Question: I have a number of .jpeg from the websites of musicians. These images are comprised of posters for upcoming shows and band photos (photos of the band in real life).
Here is an example poster:

I am not well-versed in any modern techniques or algorithms (if they exist?), but this is what I thought I might look for:
- - -
Is there any classification algorithm that can detect if an image is a poster?
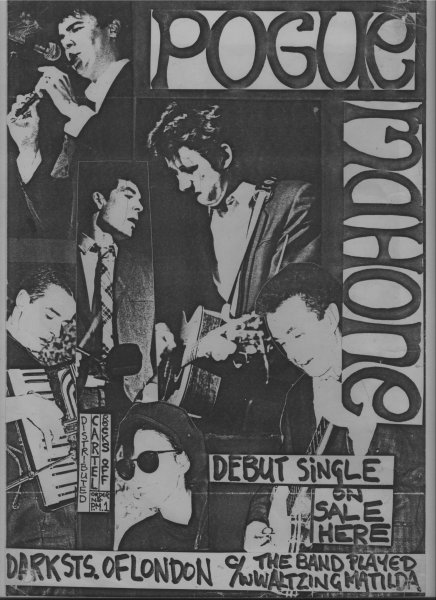
Answer: Your question is very broad. or is not well defined object. What is a poster? In real life, posters are often photos, or combination of photos, or a bit corrected photos.
If we narrow down to refered in the first part of your question - band photos vs upcoming shows posters, then the answer is - probably yes (even though I never seen anyone doing it). As you are looking for a binary classifier I would suggest taking some machine learning model (Naive Bayes should be sufficient, but if you want to use more complex features then try out SVM, ELM, or some Random Forests/Decision Tree) and apply it to the data encoded in vectors containing:
Binary features:
- - - -
Using Naive Bayes would build conditional propabilities 'P(poster|there is a word)','P(poster|there is a number)' etc. which will not only give you a classifier, but also some insights of how important are your featuers (probability close to '0.5' are a suggestion, that a particular feature is useless).
I would not use histograms etc. due to the wide range of possible photos, photo session styles etc. unless you are willing to create really big training set.
If this is not enough, you could change these to more complex features and use more powerfull classifier then Naive Bayes.
Complex features:
- - - - -
And one last option, if everything fails, you could try to train some modern model, like Deep Belief Network on the raw images. It would require serious computetional power, but results would be very valuable also for the scientific community.